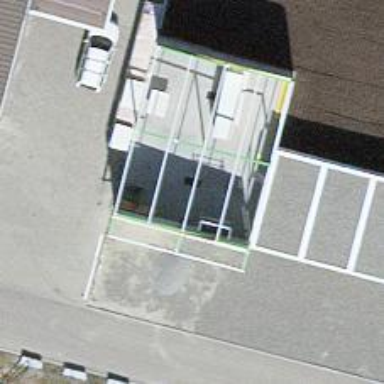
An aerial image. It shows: Charging station.